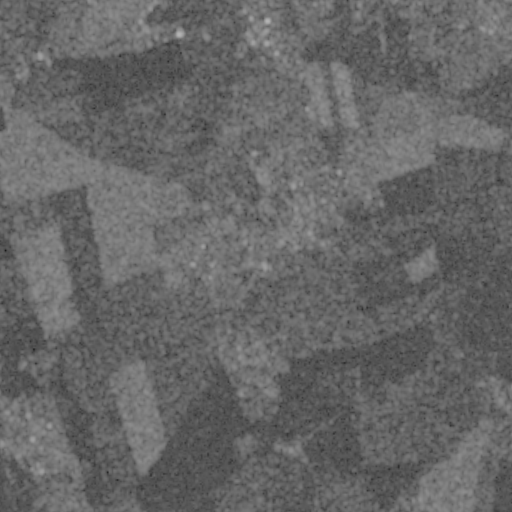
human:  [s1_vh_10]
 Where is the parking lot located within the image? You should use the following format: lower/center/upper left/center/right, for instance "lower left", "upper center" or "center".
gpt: The parking lot is located in the upper center of the image.
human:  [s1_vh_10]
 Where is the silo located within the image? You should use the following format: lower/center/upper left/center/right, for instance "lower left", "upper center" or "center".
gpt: The silo is located in the upper left of the image.
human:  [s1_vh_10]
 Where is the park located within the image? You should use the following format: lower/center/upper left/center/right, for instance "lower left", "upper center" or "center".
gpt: There is no park in the image.

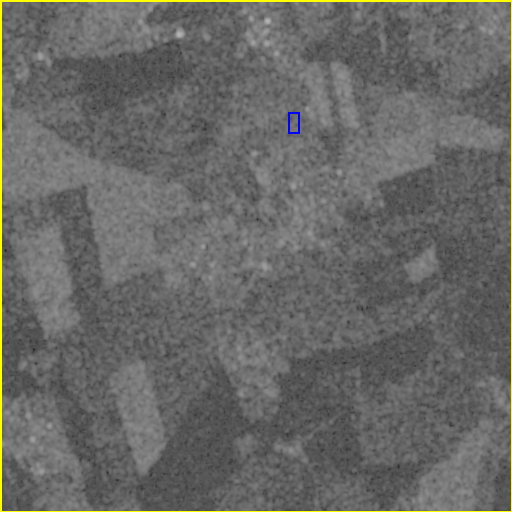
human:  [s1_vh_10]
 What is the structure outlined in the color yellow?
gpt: The structure outlined in yellow is a crop field.
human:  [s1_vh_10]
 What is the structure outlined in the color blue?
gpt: The structure outlined in blue is a park.
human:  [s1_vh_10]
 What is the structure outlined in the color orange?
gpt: There is no orange outline.